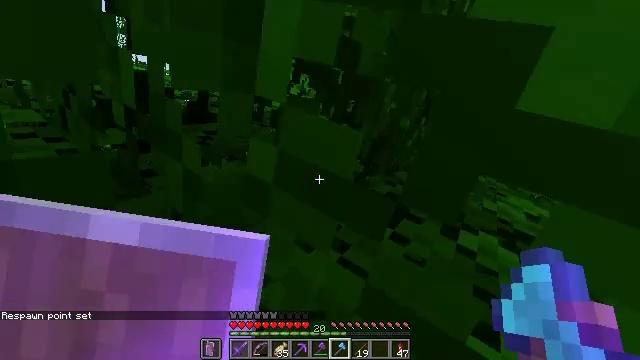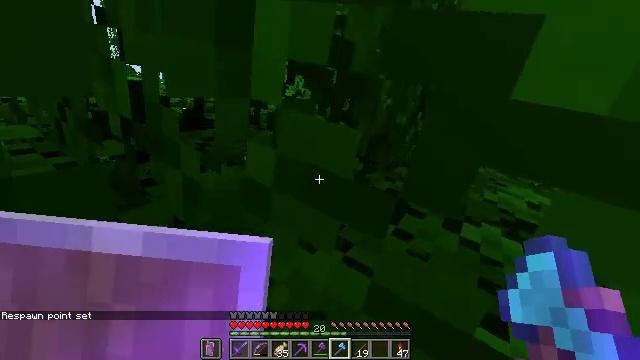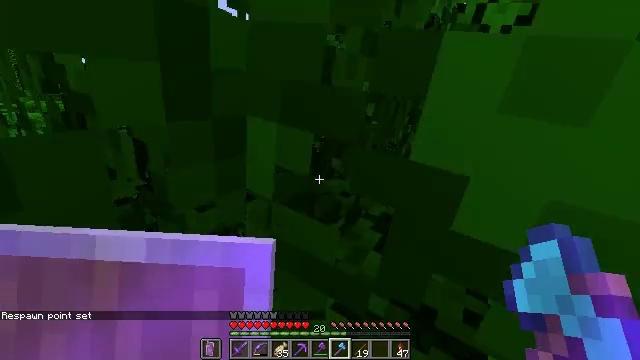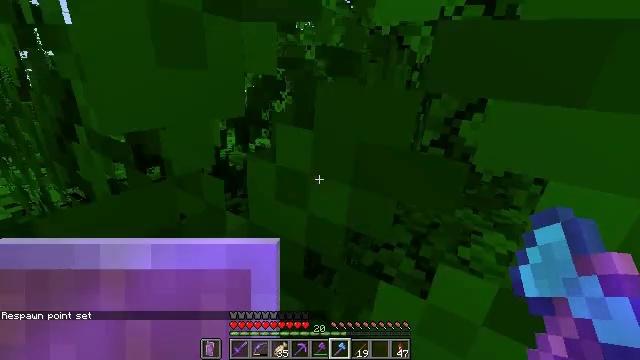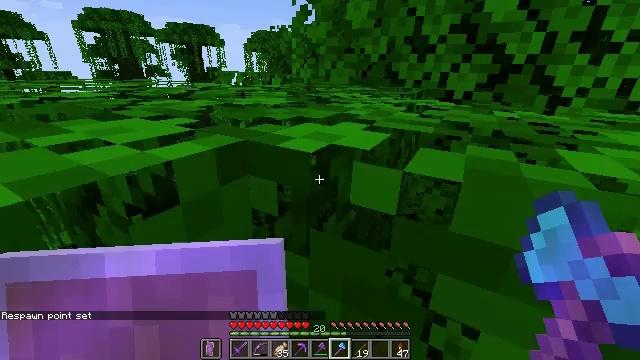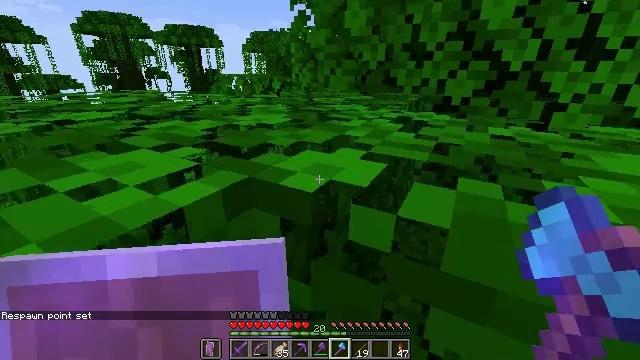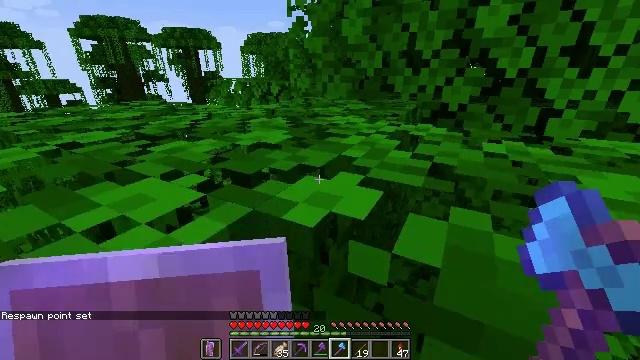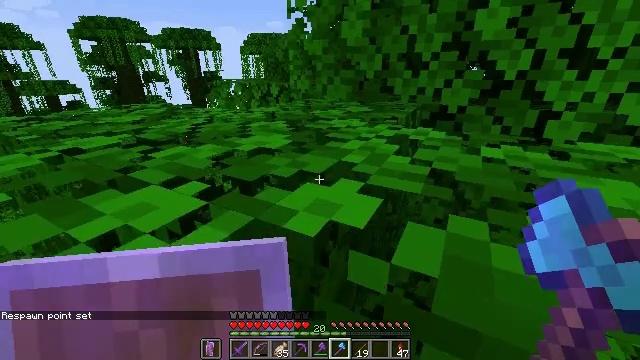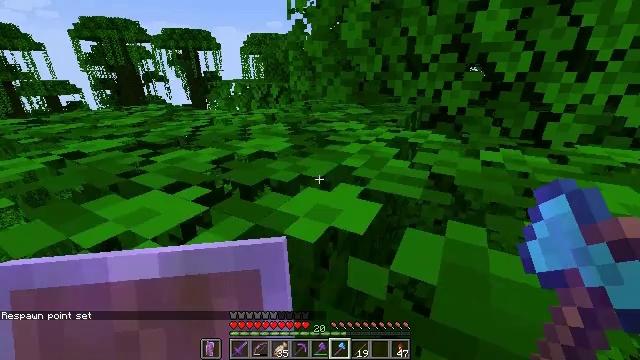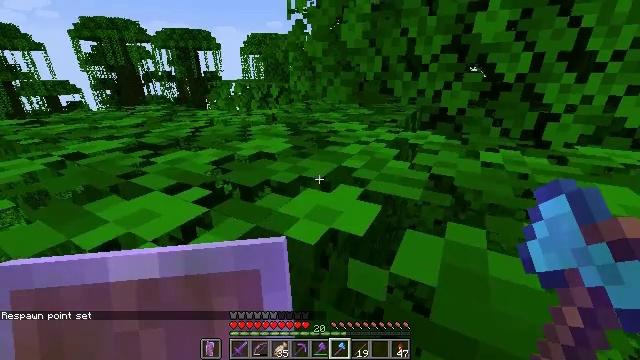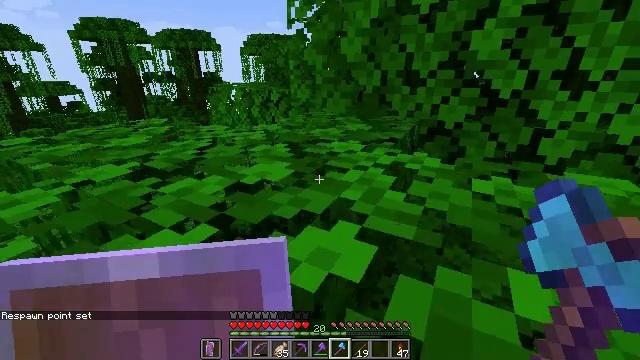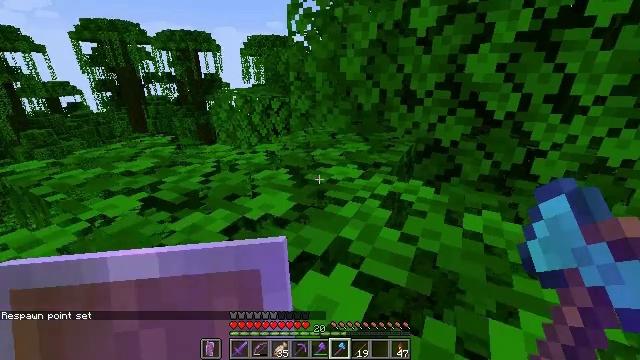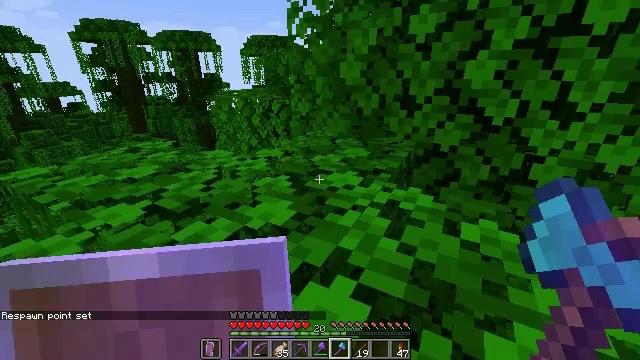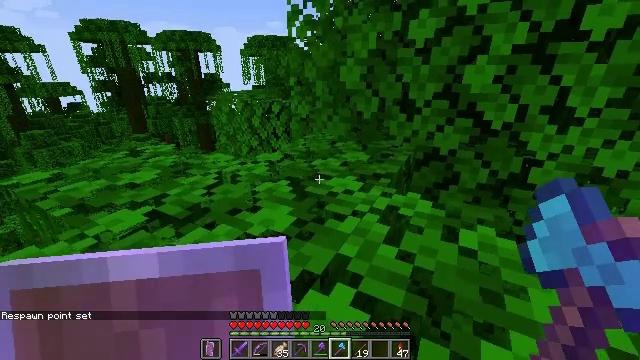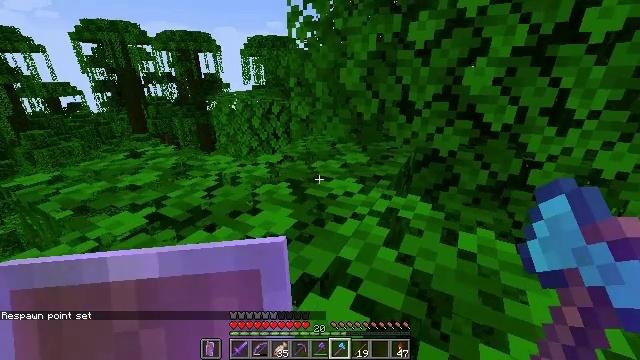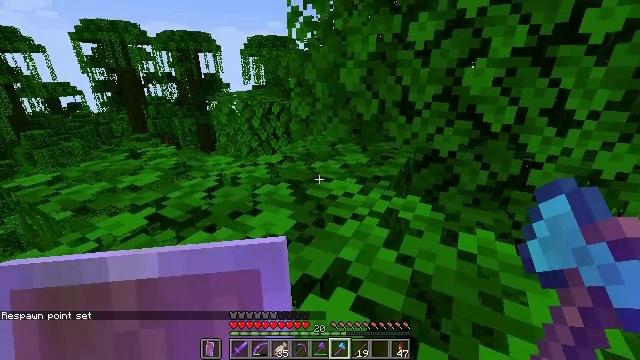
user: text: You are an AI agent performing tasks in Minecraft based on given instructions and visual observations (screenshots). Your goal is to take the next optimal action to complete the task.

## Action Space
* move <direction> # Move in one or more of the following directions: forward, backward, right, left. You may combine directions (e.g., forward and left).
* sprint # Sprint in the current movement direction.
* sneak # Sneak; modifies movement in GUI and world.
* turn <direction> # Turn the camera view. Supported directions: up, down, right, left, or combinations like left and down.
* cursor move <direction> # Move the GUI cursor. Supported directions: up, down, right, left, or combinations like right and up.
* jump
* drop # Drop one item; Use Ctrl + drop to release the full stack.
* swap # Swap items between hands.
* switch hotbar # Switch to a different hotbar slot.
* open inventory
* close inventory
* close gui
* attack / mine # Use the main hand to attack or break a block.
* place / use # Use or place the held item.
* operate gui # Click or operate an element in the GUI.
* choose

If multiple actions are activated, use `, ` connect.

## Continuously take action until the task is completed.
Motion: motion action
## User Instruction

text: Collect some oak leaves.
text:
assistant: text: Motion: sneak
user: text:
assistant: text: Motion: sneak
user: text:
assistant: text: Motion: sneak
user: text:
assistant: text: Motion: sneak
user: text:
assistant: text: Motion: sneak
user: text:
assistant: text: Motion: sneak
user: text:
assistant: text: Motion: sneak
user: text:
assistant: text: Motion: sneak
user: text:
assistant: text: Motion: no_op
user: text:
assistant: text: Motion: no_op
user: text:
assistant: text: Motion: no_op
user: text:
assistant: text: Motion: no_op
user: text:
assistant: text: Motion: no_op
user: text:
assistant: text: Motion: no_op
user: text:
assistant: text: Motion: no_op
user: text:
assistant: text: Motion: no_op
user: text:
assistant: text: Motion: no_op
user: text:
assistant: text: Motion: no_op
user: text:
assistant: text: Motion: no_op
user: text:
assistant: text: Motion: no_op
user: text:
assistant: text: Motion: no_op
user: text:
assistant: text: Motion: no_op
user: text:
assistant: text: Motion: no_op
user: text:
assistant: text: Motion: no_op
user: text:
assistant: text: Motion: turn left and down
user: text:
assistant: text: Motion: turn left and down
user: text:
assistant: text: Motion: turn left and down
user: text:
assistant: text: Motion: no_op
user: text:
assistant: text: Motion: no_op
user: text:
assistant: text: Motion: no_op